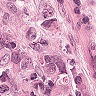
Metastatic tissue present: yes